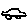
Label: car